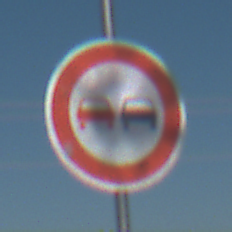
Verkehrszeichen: Ueberholverbot
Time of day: MorningAfternoon
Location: Outdoor (Special)
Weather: Clear
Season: NotSpecified
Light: Natural